Question: Here is a visual example of what I am trying to achieve with CSS:

Also live example at <URL>
The problem is that I need the text to be aligned next to an icon but without giving it a strict width because the container column is liquid. Do you think this is possible? Maybe some negative margin would work with floating?
'''
//CSS
.column {
width:33.3333%;
}
.ico {
display: inline-block;
float:left;
width: 32px;
height: 32px;
margin-top: 4px;
margin-right:10px;
line-height: 32px;
background-image: url("http://fakeimg.pl/32x32/");
background-position: 0 0;
background-repeat: no-repeat;
}
//HTML
<div class="column">
<span class="ico"></span>
<span class="title">Curabitur pharetra<br/> nibh eget<br/> lorem<br/> egestas laoreet</span>
</div>
'''
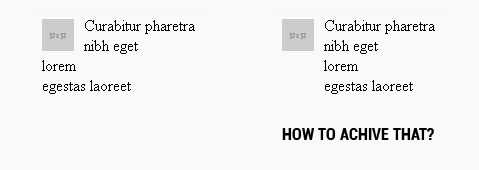
Answer: Add this to your CSS:
'''
.title { display: block; overflow: hidden; }
'''
This way the text will be next to the image if there is an image, and if there isn't it will stick to the container's left border. I removed the br tags to show that it works without them too :
<URL>